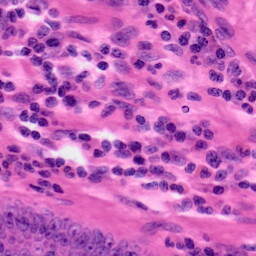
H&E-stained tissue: Colon